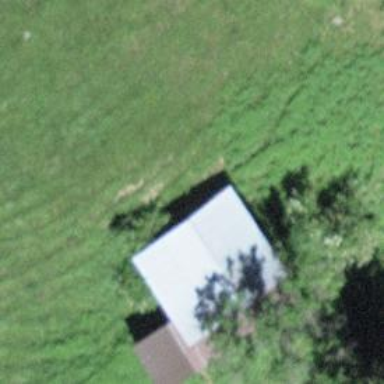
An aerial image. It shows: Rural barn.